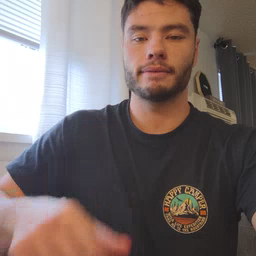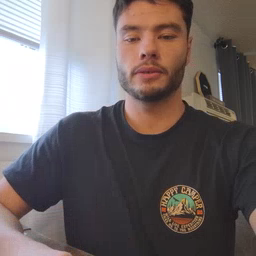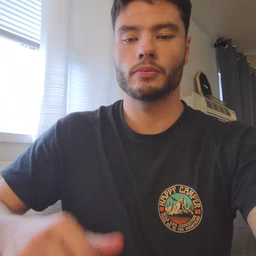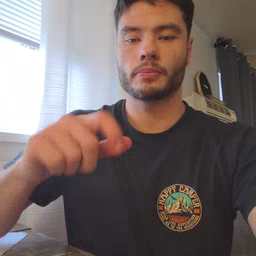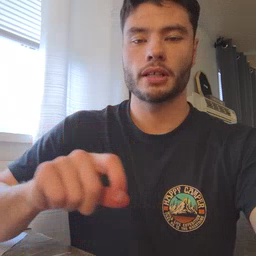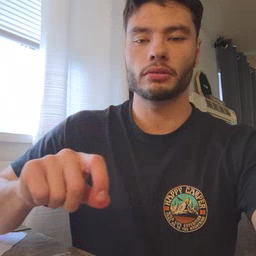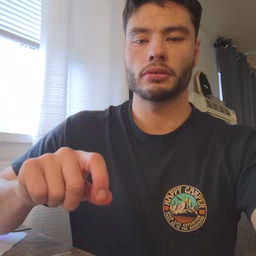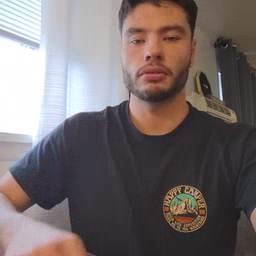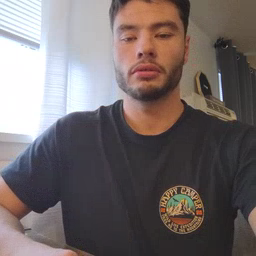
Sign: pen